Question: I'd like to create a JTable with a UI similar to this:

where the "+" and "-" indicate buttons that add or remove the associated row or column. To ensure that the buttons align well with the existing rows and columns, it seems easiest to extend the table beyond the data portion to also include the buttons. So, the table above would have 5 rows and 6 columns.
Questions:
1. Can I place buttons above the column headers in a JTable?
2. My understanding is that I can't remove the cell borders for the buttons and blank cells (see here) at the cell level. Then, are there alternative ways to make the buttons align with the columns or rows?
3. Are there similar UI styles you've seen or used that permit the desired behavior? Any libraries? I know this can be accomplished with, e.g., a combo box for choosing a particular row or column to be deleted. However, I'd prefer styles where the option to add/remove a row/column is placed immediately next to the row/column.
Thanks for your help.
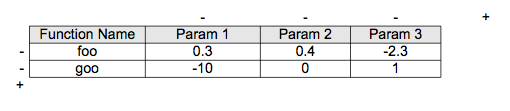
Answer: The short answer is (mostly) yes, the long answer, it's a bit of work.
I would take advantage of the 'JScrollPane''s row header, see <URL> for more details.

(Picture used from the JavaDocs)
This will require you to layout your components to match the height of each row.
The table header is a little more complicated and comes down to whether this is a custom table implementation or not.
If you intent to extend 'JTable' (or a sub component of), you should take a look into replacing the functionality of the <URL> method. This would allow you to wrap the 'JTableHeader' in a custom component and set it to the scroll pane's column header position.
If not, you will need to adjust the scroll pane's column header yourself. Either way, the basic approach is the same.
You want a component, that can use the 'JTableHeader' and provide you the means to layout out the components you want. I'd use something like a 'BorderLayout' with the 'JTableHeader' in the 'South' position and your controls in the 'North'
IMHO